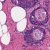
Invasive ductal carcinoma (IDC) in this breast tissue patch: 0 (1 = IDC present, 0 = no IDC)